Question: I've a list like this:
'''
public static List<List<string>> GraphLists = new List<List<string>>();
'''
It contains some data:

I want to sort these by SECOND item. So, list should be like this:
'''
{0-0-44,25}
{1-0-41}
{0-1-28}
{1-1-33}
{0-2-37,33}
{1-2-44,33}
'''
How can I do this with linq?
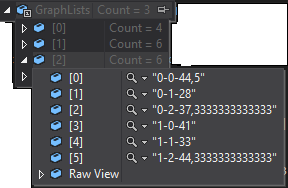
Answer: Quite a dirty hack i suppose, but it should give you an idea (of how I'd do it):
first of all create a little dummy class like this
'''
class Item
{
public string first { get; set; }
public string second { get; set; }
public string third { get; set; }
}
'''
and then
'''
List<string> list = new List<string>();
list.Add("0-0-44,25");
list.Add("1-0-41");
list.Add("0-1-28");
list.Add("1-1-33");
list.Add("0-2-37,33");
list.Add("1-2-44,33");
List<Item> items = new List<Item>();
foreach (var item in list)
{
// split all of your strings and put it into the item class and then add it to the list
string[] parts = item.Split('-');
items.Add(new Item()
{
first = parts[0],
second = parts[1],
third = parts[2]
});
}
// now you're able to sort it (by the second property)
var result = items.OrderBy(x => x.second);
List<string> resultList = new List<string>();
// and now put it back together
foreach (var item in result)
{
resultList.Add(string.Format("{0}-{1}-{2}", item.first, item.second, item.third));
}
'''
All you have to do now is insert back the received list.